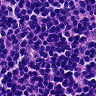
Metastatic tissue present: no